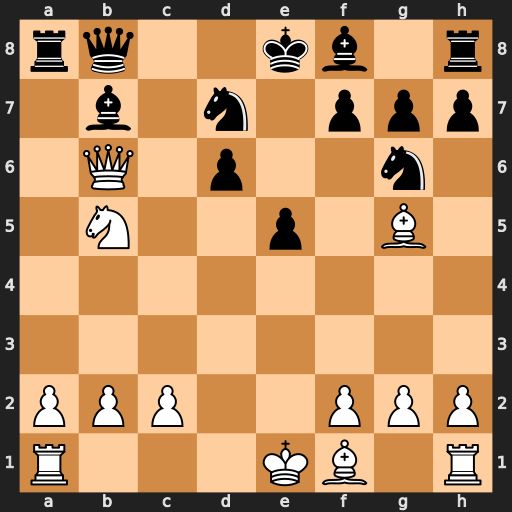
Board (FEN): rq2kb1r/1b1n1ppp/1Q1p2n1/1N2p1B1/8/8/PPP2PPP/R3KB1R
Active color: w
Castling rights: KQkq
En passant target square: -
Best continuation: Nc7+ Qxc7 Qxc7